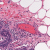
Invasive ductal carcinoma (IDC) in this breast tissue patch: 0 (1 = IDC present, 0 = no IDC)